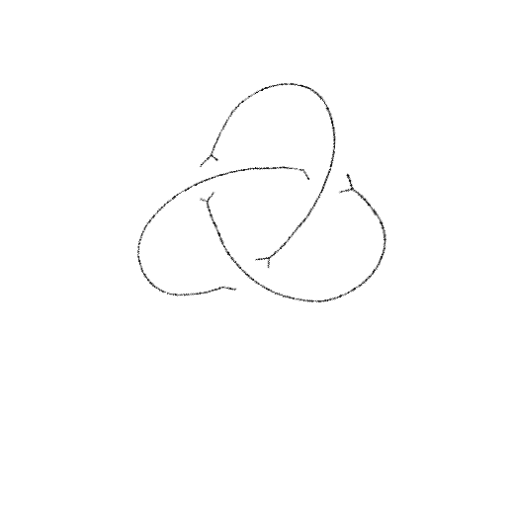
Crossing number: 3